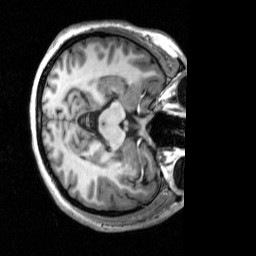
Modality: T1w
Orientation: axial
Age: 28
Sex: female
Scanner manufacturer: siemens
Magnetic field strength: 3 T
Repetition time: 2.53 s
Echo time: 0.00277 s